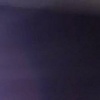
Label: space